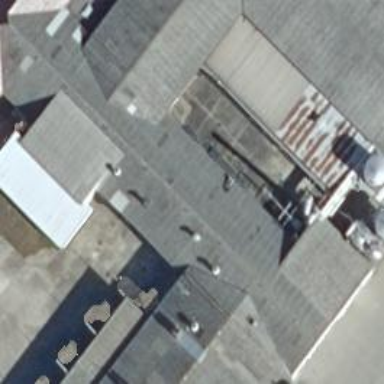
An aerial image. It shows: Industrial building.